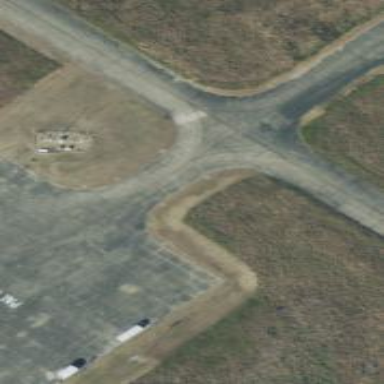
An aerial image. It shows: Image of taxiway at airport.